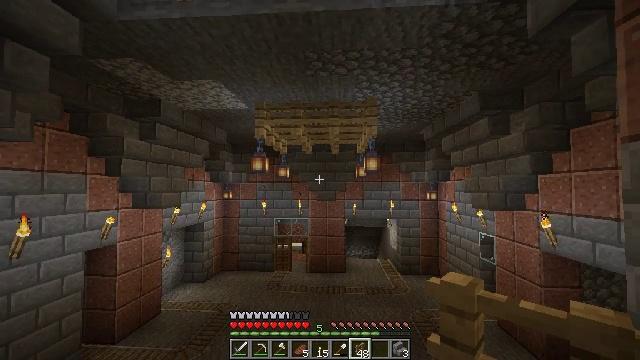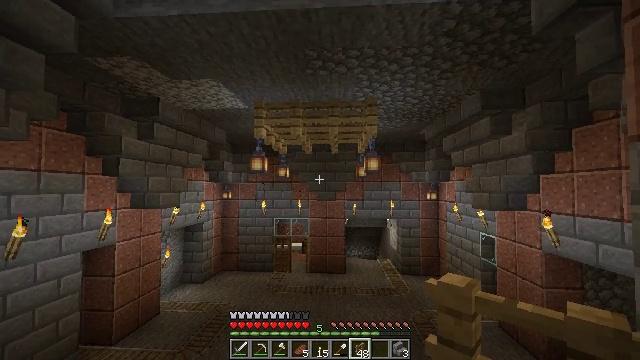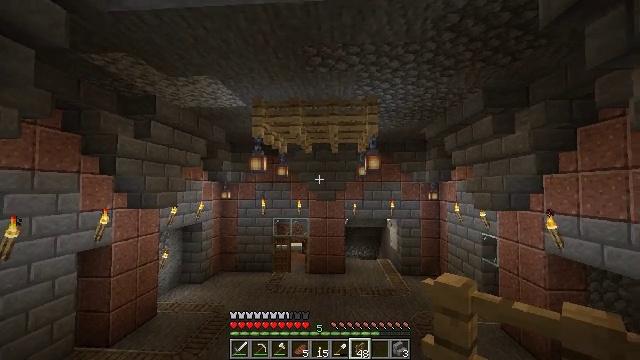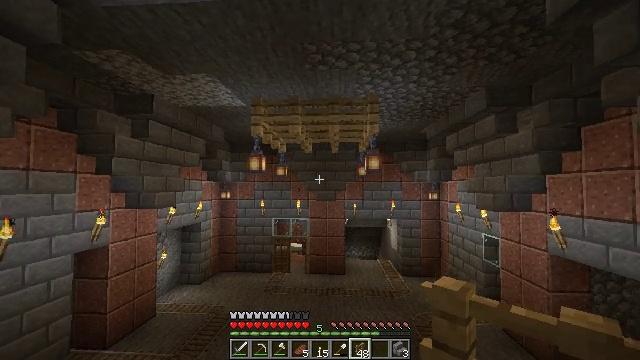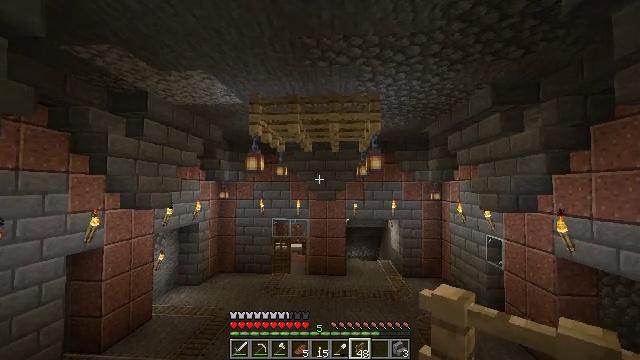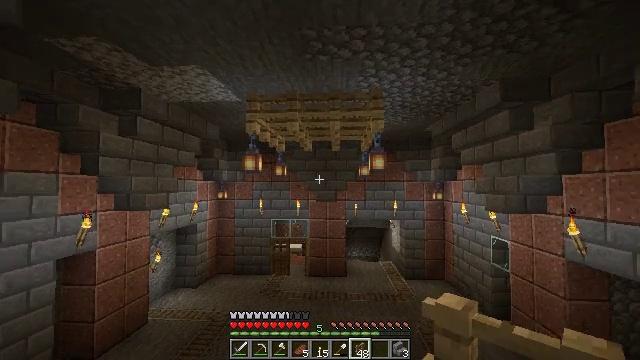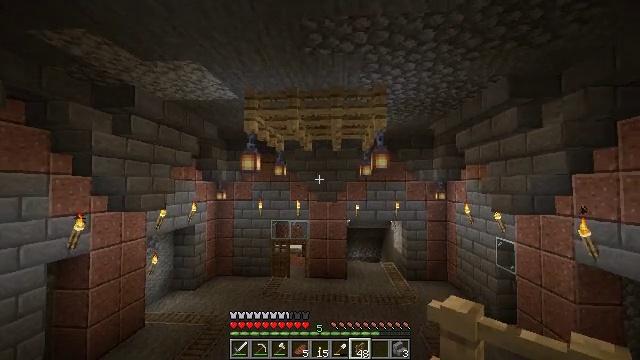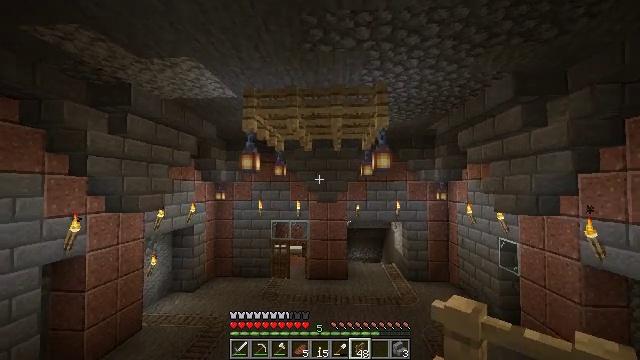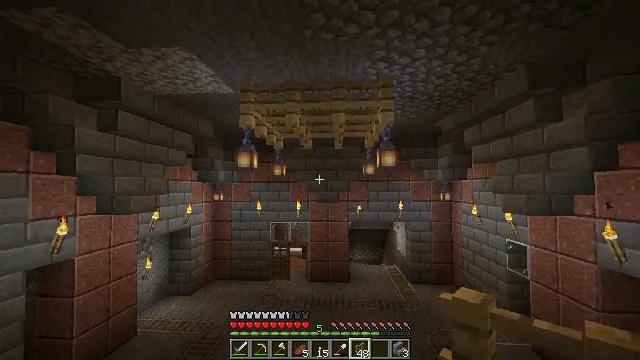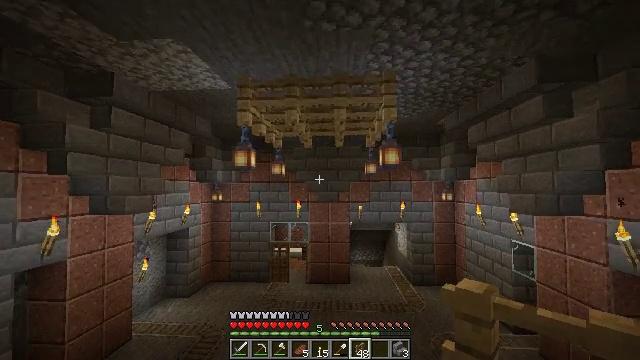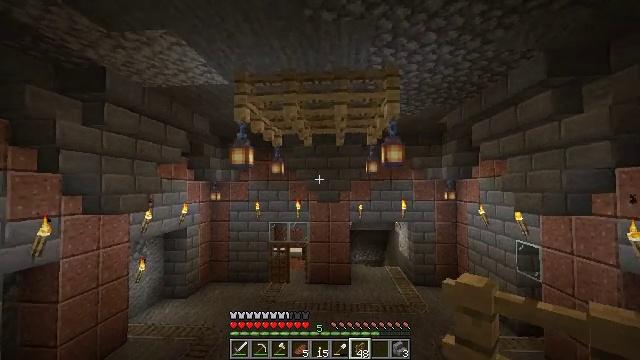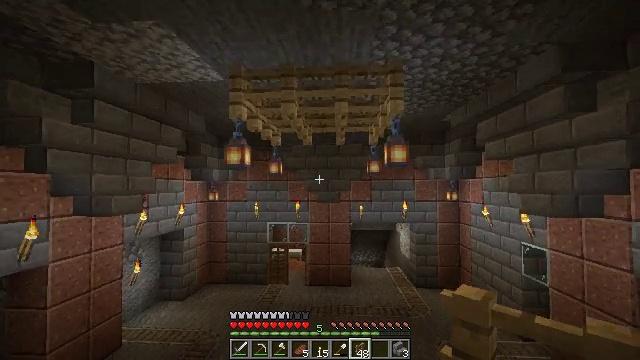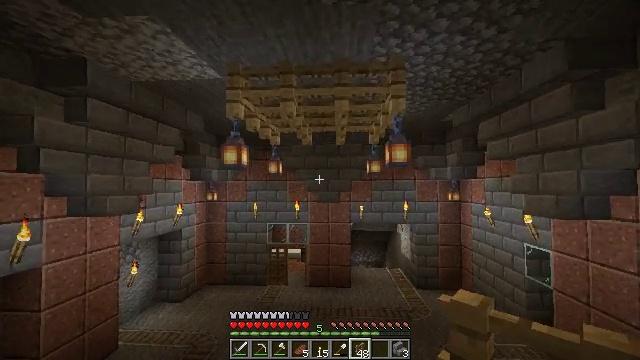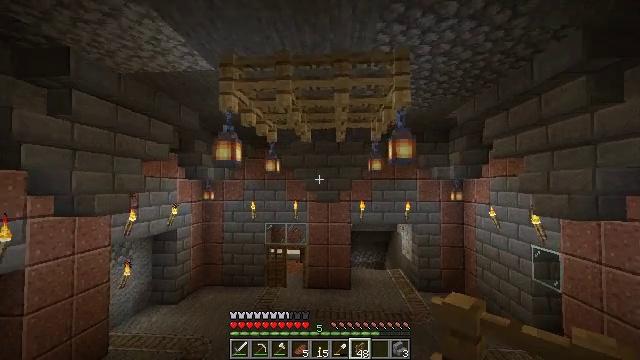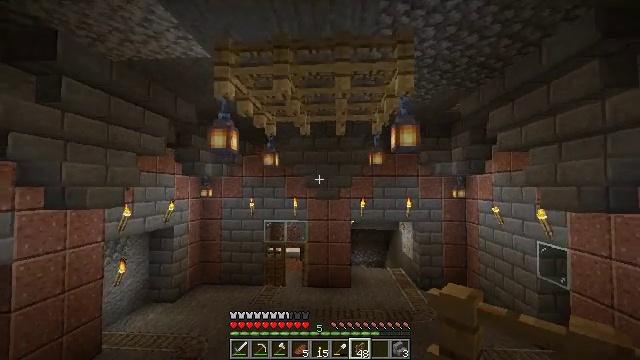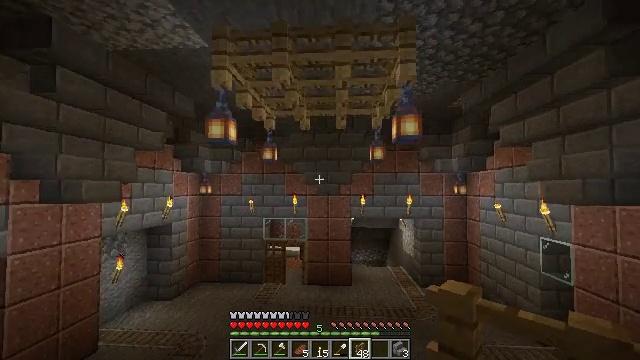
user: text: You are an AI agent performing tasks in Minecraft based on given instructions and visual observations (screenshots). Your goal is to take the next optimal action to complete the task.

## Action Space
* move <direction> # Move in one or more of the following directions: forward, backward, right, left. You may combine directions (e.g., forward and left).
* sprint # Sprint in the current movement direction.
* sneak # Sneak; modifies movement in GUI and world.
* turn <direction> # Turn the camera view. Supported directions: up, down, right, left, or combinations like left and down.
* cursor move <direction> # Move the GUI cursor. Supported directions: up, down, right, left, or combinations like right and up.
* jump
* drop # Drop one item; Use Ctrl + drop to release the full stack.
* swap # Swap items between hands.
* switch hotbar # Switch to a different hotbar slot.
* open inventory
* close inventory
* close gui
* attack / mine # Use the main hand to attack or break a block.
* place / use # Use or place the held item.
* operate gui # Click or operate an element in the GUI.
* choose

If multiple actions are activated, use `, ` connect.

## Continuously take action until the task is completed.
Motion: motion action
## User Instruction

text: Open the crafting grid to craft light blue dye.
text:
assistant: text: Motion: move forward
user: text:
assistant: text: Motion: move forward
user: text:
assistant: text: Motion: move forward
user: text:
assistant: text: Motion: move forward
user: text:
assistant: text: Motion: move forward
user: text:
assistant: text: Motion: move forward
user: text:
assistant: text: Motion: move forward
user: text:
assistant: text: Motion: move forward
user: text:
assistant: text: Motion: move forward
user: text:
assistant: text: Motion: move forward
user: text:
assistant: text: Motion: move forward
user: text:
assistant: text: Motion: move forward
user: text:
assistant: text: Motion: move forward
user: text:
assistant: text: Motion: move forward
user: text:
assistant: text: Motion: move forward
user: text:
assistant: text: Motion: move forward
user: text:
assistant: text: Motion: move forward
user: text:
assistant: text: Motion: move forward
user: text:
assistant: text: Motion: move forward
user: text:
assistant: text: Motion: move forward
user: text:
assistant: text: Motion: move forward, turn up
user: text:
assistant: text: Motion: move forward, turn right and up
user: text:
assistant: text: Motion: move forward, turn up
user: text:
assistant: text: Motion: move forward, turn up
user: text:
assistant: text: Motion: move forward, turn up
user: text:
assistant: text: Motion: move forward, turn left and up
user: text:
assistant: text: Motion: move forward, turn up
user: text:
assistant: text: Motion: move forward, turn up
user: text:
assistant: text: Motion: move forward, turn left and up
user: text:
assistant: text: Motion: move forward